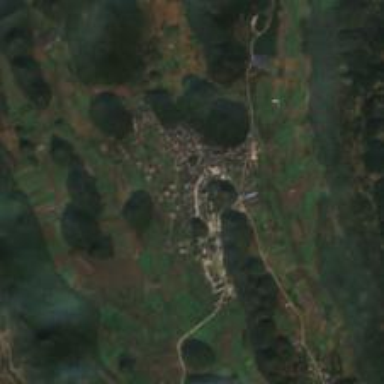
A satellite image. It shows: Ethnic township within town.